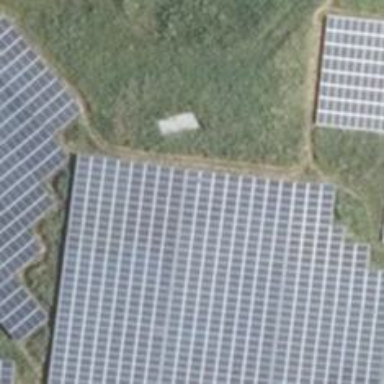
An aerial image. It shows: Solar power generator with photovoltaic panels.